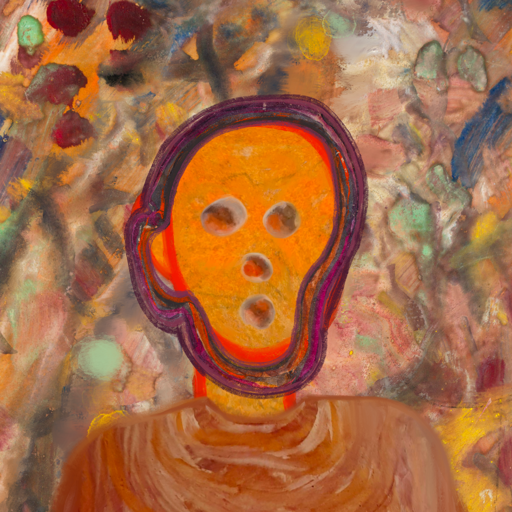
Background: Mother_And_Son_Mother, Head And Neck Front: Sisters, Face Front: Rupkatha, Bust: Pious_Lady, Hair Front: Hypocrite, Head Accessory: Blank, Second Necklace: Blank, Necklace: Blank, Baby: Blank